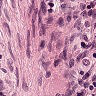
Metastatic tissue present: no